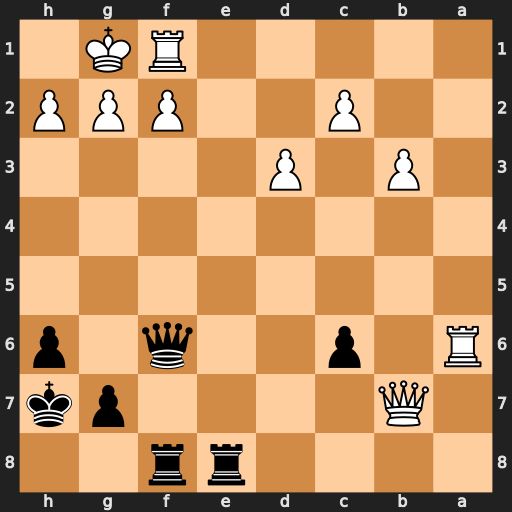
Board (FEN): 4rr2/1Q4pk/R1p2q1p/8/8/1P1P4/2P2PPP/5RK1
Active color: b
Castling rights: -
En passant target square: -
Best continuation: Qxf2+ Rxf2 Re1+ Rf1 Rexf1#